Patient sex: M
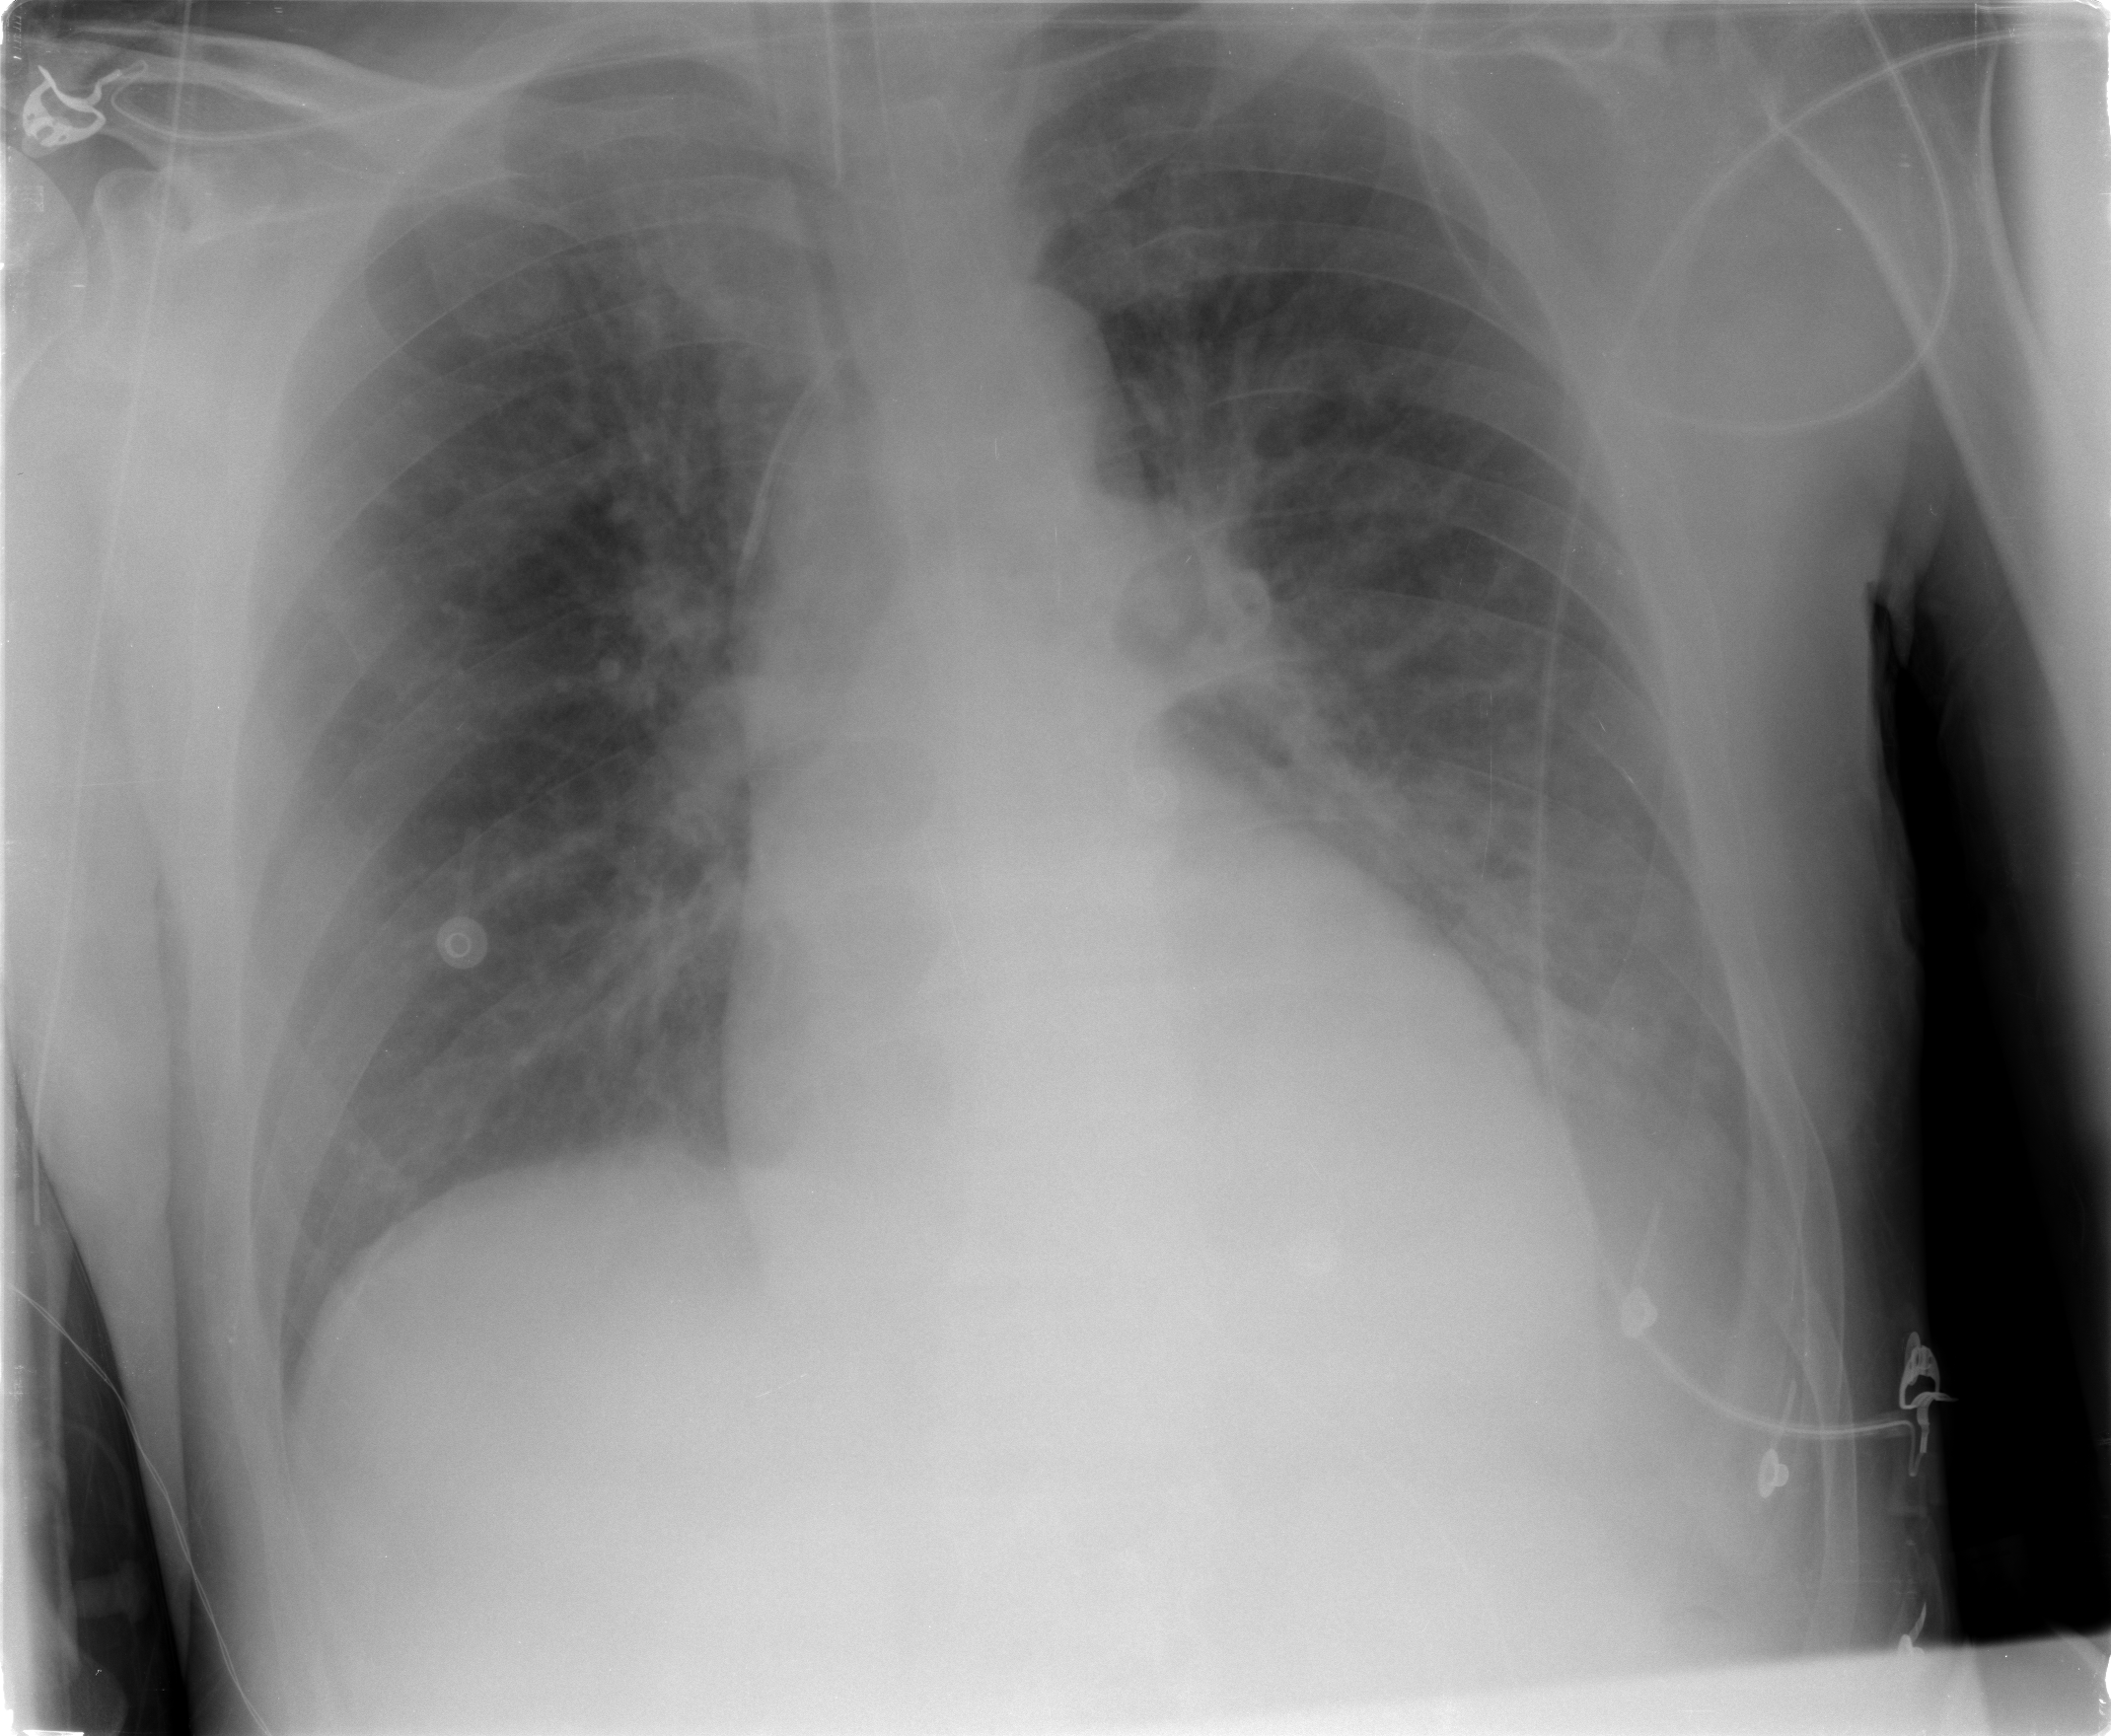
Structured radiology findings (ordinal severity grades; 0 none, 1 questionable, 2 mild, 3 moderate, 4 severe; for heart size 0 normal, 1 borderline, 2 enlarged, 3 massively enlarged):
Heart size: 0
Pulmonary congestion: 2
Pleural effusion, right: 0
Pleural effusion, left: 2
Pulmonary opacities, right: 0
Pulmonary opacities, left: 2
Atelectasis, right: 0
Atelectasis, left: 2